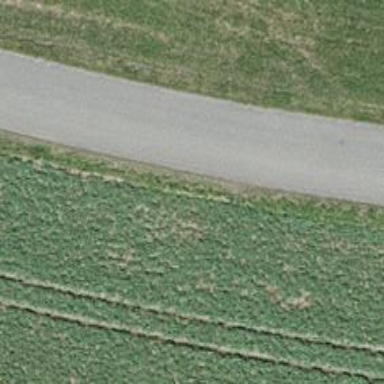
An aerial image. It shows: Unclassified road with asphalt surface.